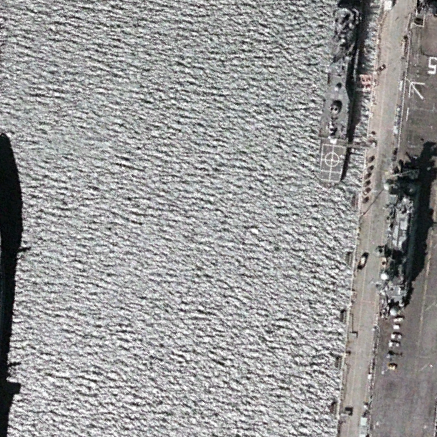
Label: assault